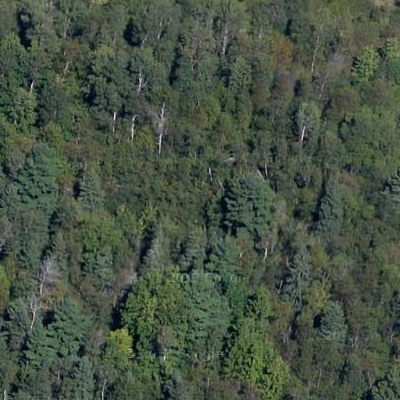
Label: Forest